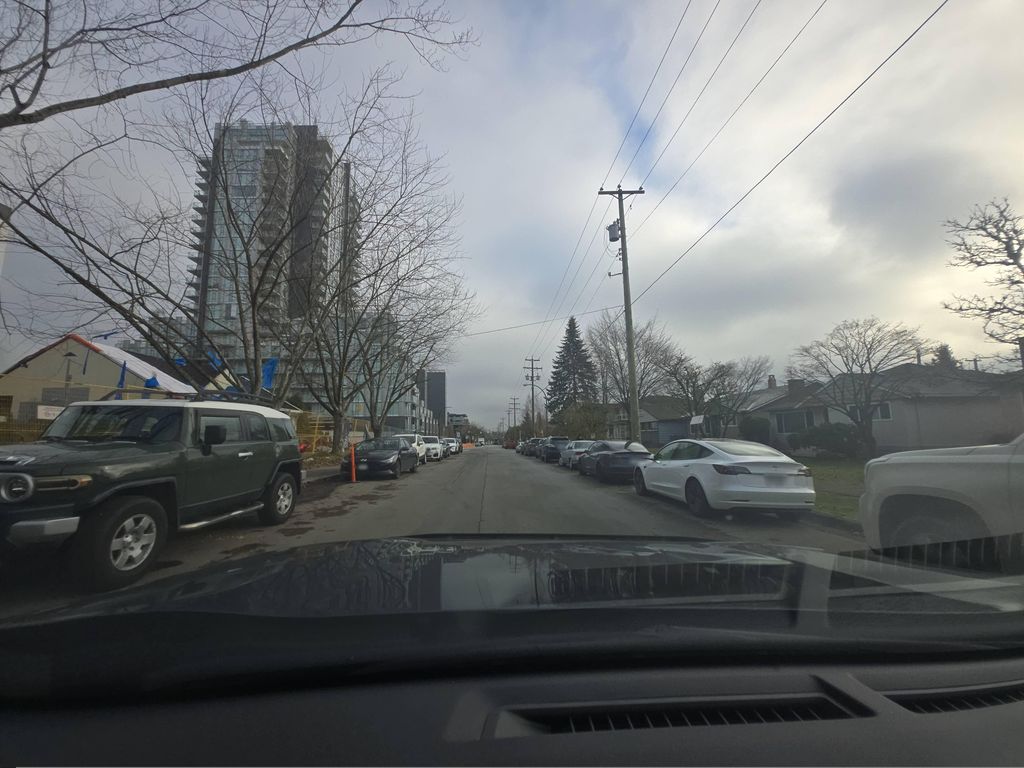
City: vancouver